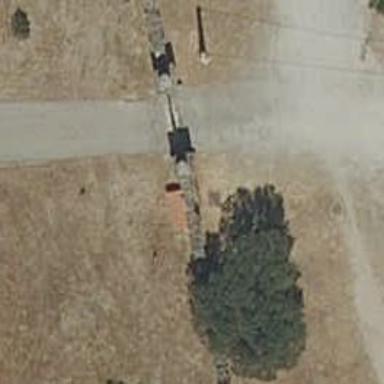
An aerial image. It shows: Gate.